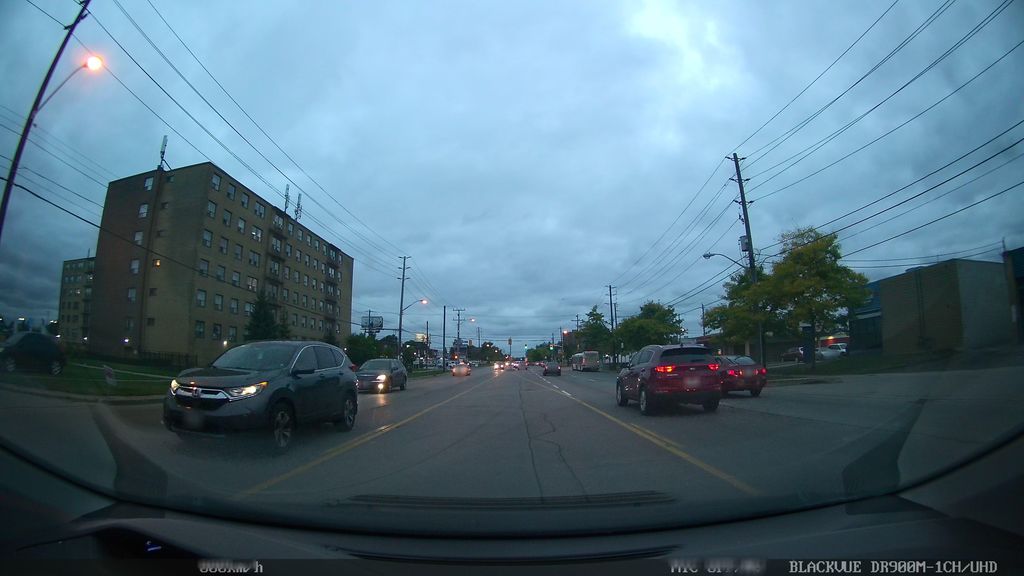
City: toronto